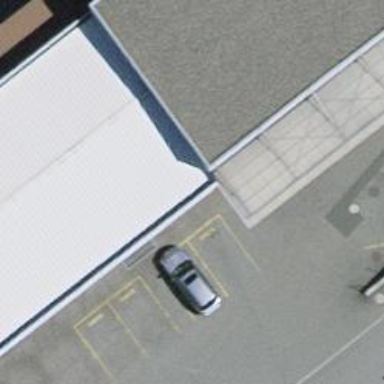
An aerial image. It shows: Car repair shop.